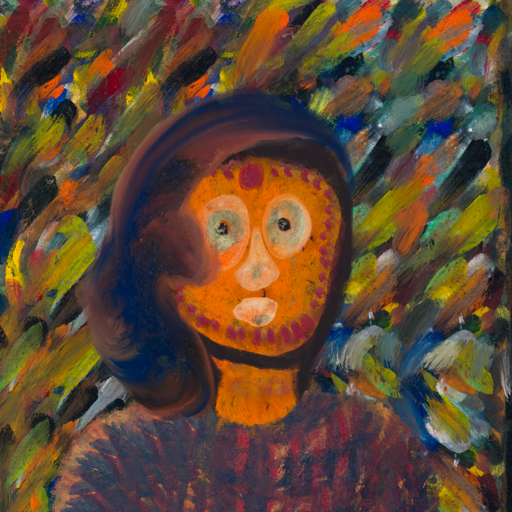
Background: An_Impression, Head And Neck Front: Doll, Face Front: Childish, Bust: In_The_Sun, Hair Front: Mother_And_Son_Son, Head Accessory: Blank, Second Necklace: Blank, Necklace: Blank, Baby: Blank